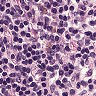
Metastatic tissue present: no